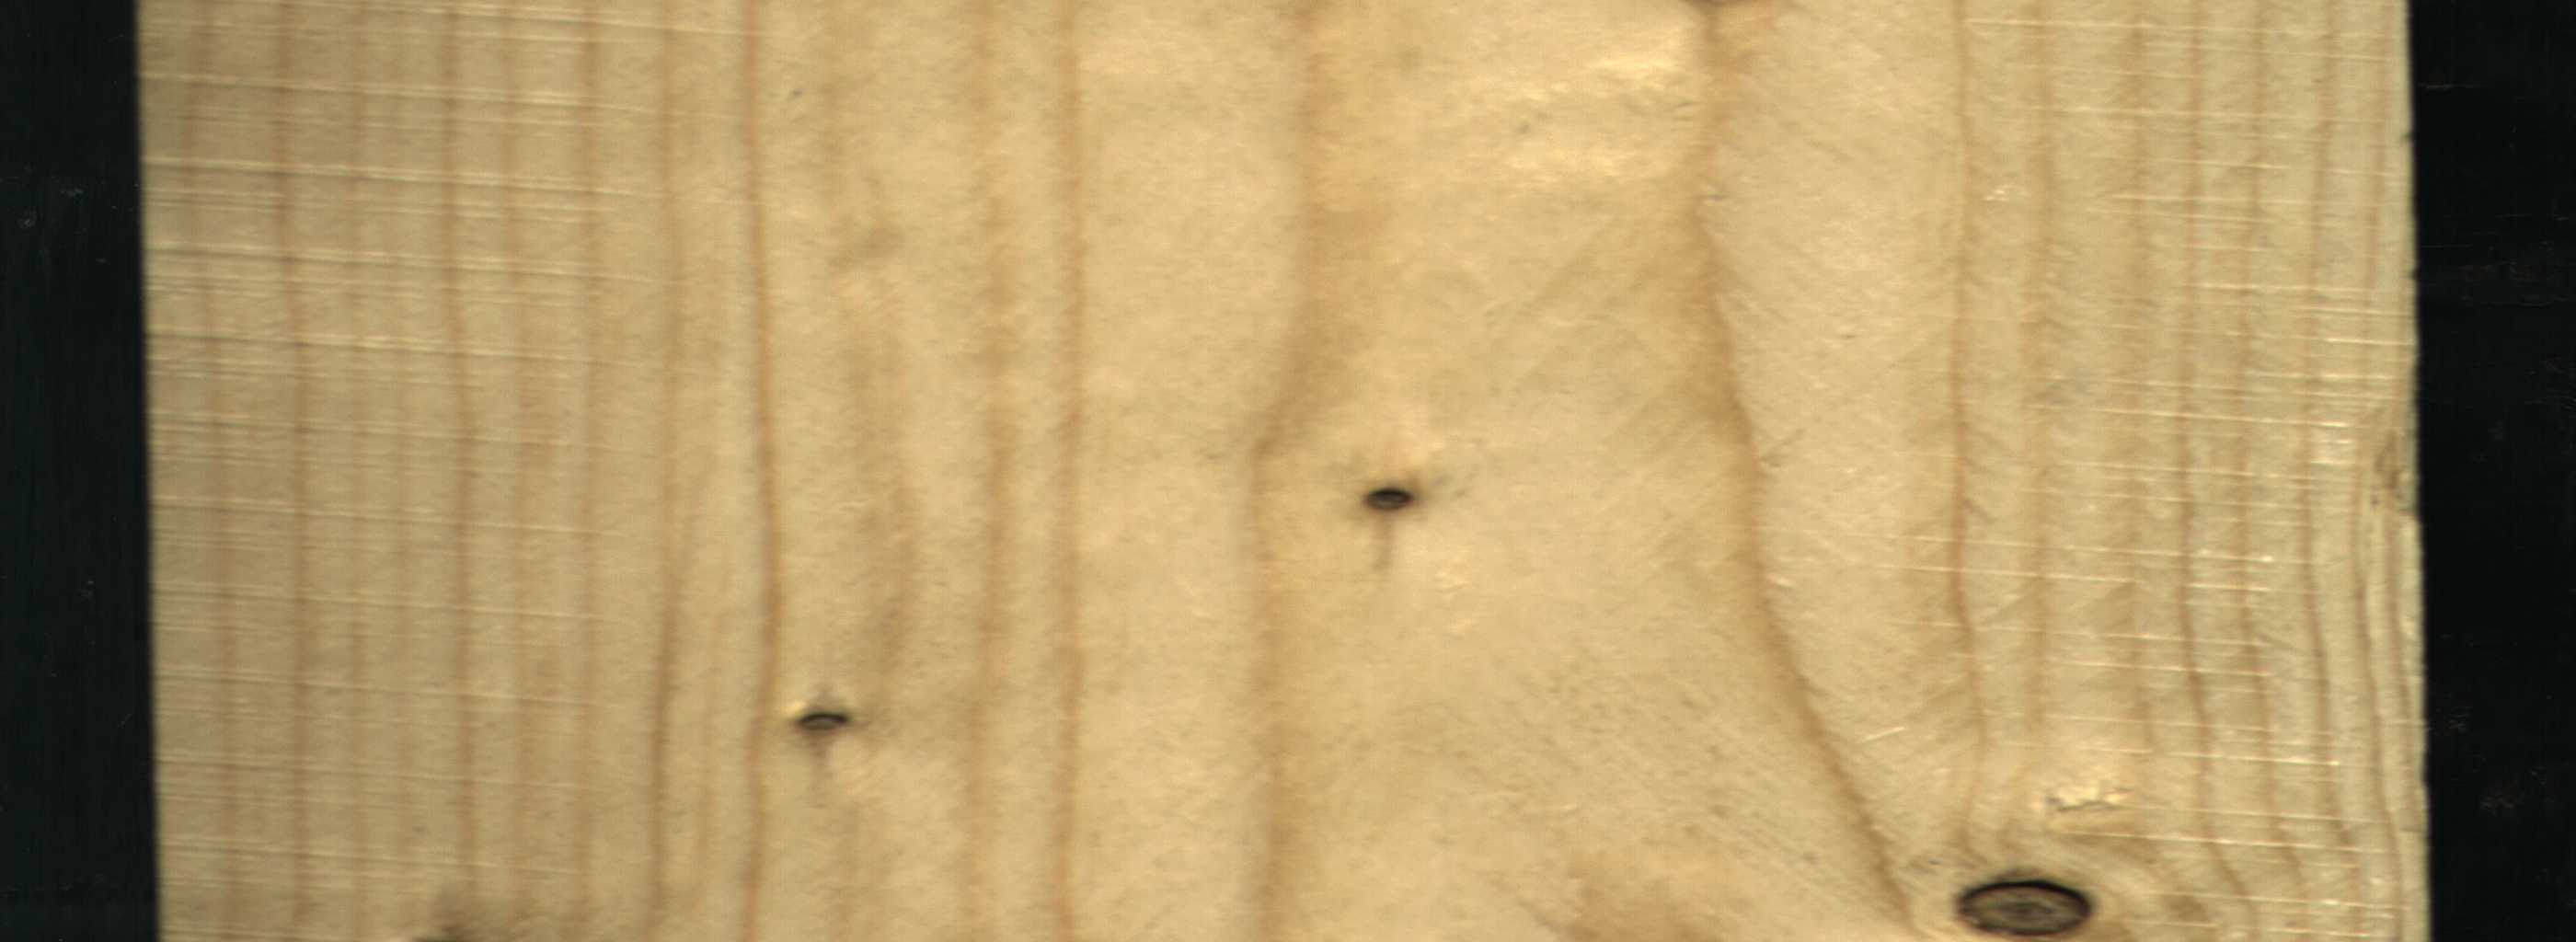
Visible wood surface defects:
Dead_Knot
Dead_Knot
Dead_Knot